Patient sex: M
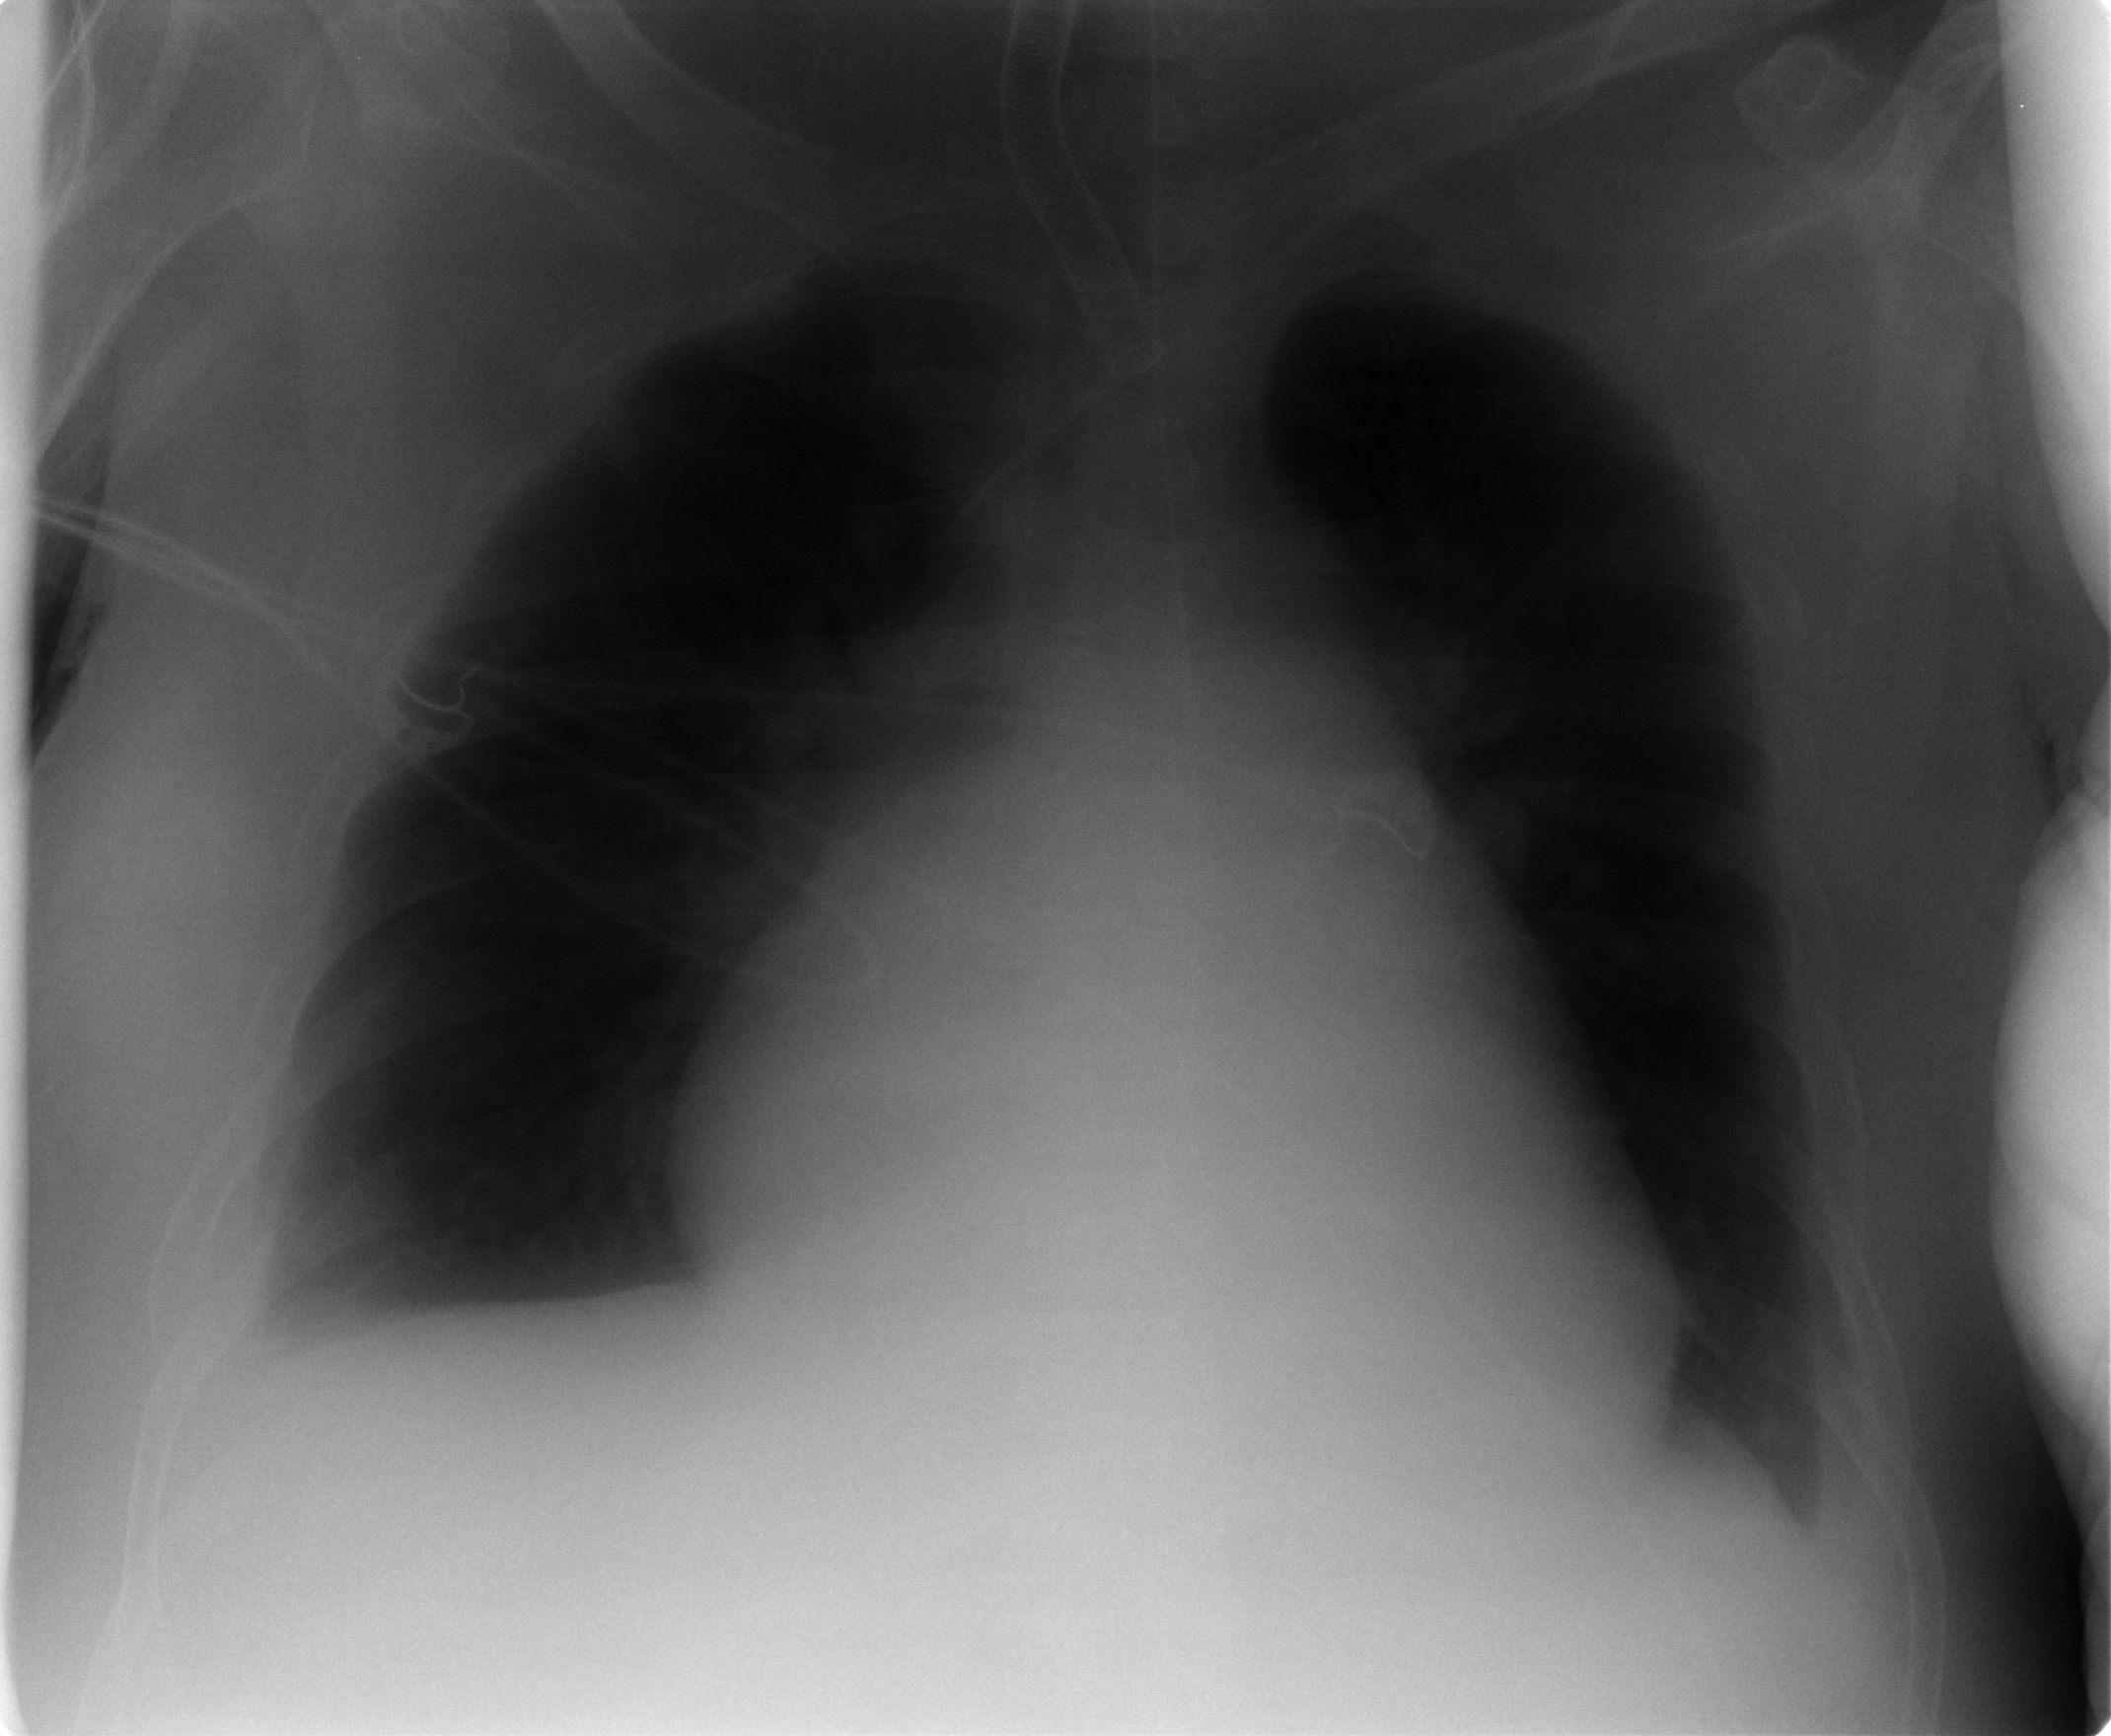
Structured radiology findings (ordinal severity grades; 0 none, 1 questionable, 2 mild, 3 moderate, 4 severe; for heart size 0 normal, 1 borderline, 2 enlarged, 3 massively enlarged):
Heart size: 2
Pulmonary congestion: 3
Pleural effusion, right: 2
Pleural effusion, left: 2
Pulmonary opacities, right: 2
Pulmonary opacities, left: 2
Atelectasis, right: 0
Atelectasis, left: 0